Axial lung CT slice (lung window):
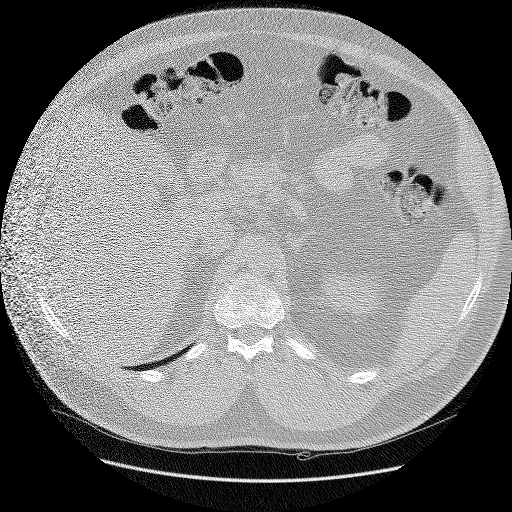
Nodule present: no